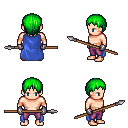
a pixel art fantasy rpg character, male body template, human, light skin, blue cape, magenta pants, green plain hairstyle, metal gloves, spear, four views (front, back, left, right), 2x2 character sprite sheet, small pixel art, hard edges, no anti-aliasing